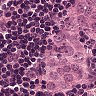
Metastatic tissue present: yes